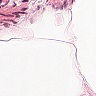
Metastatic tissue present: no